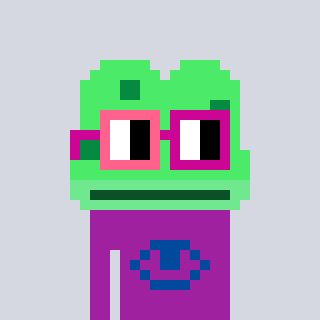
a pixel art character with square pink and red glasses, a frog-shaped head and a magenta-colored body on a cool background